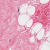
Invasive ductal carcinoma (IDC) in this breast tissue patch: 0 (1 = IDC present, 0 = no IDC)